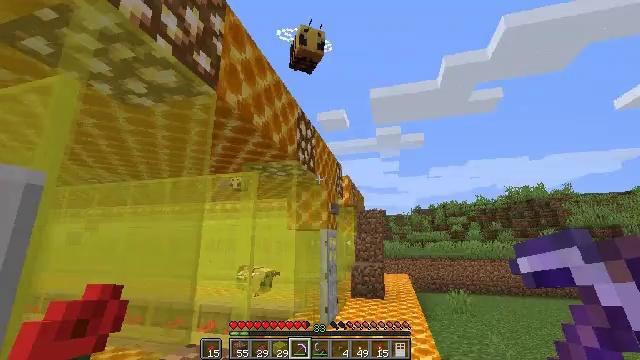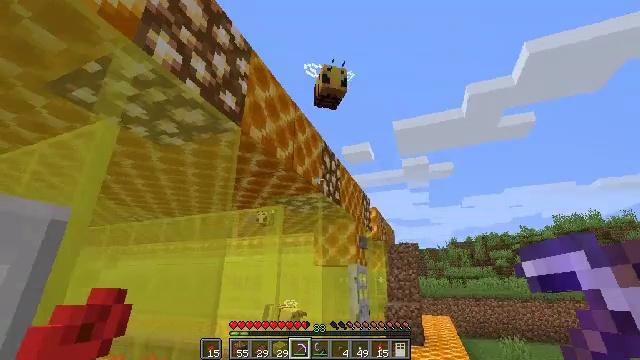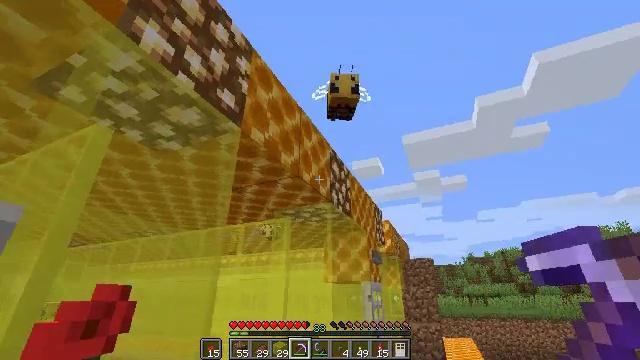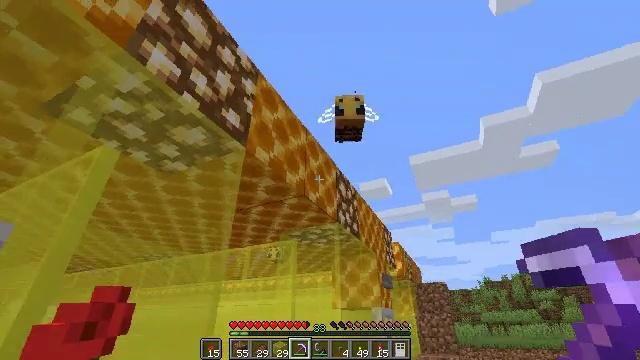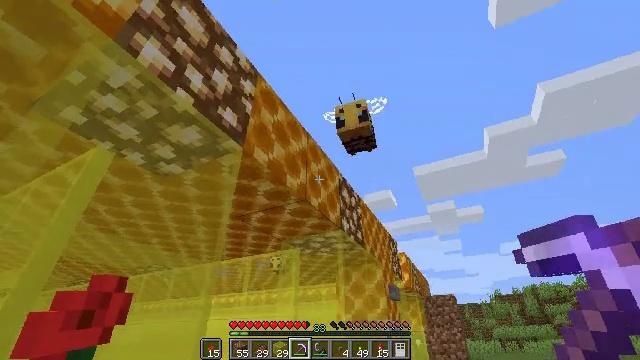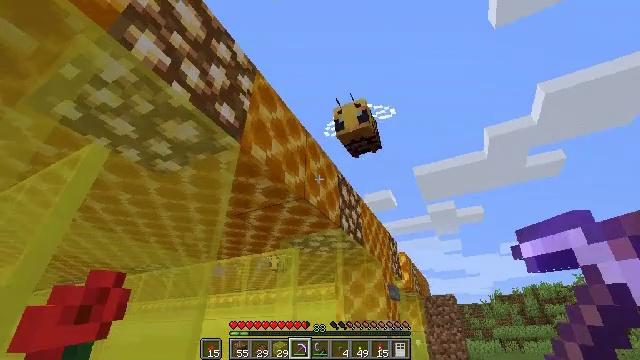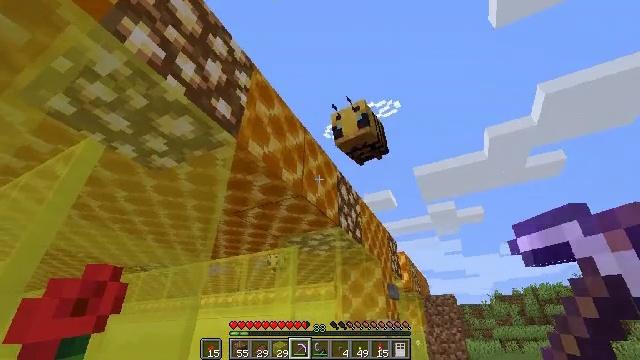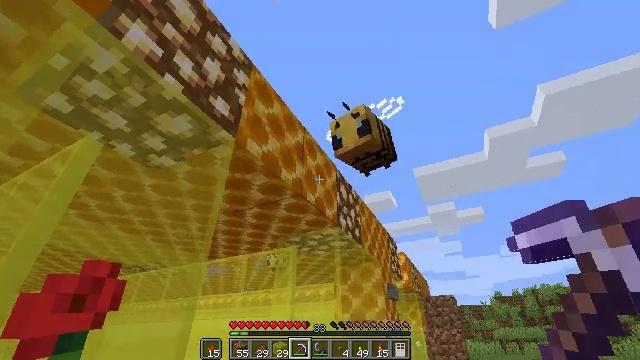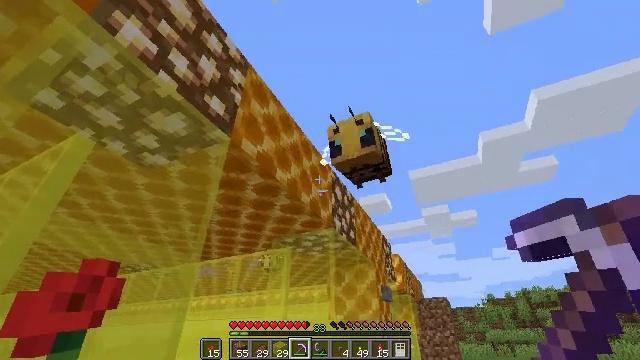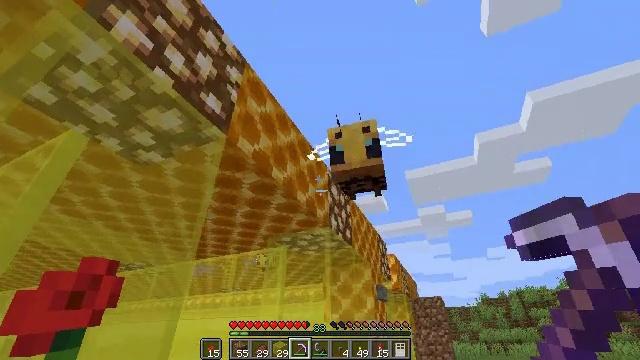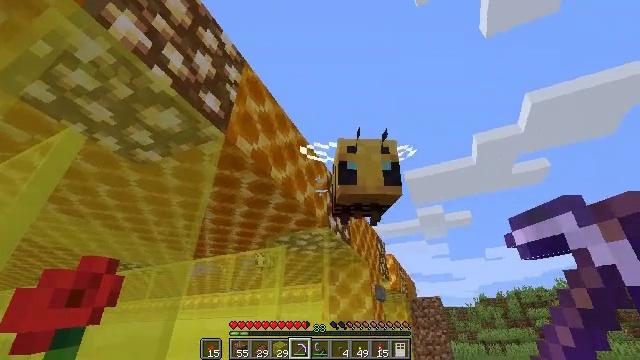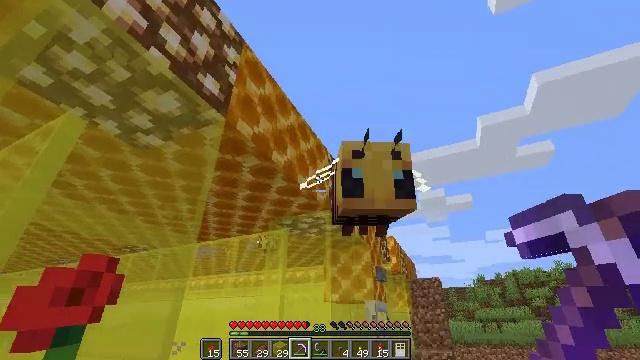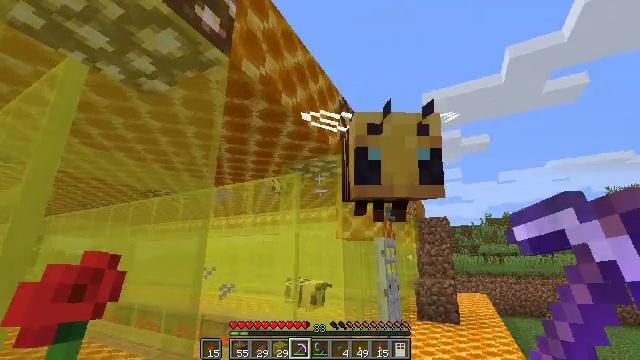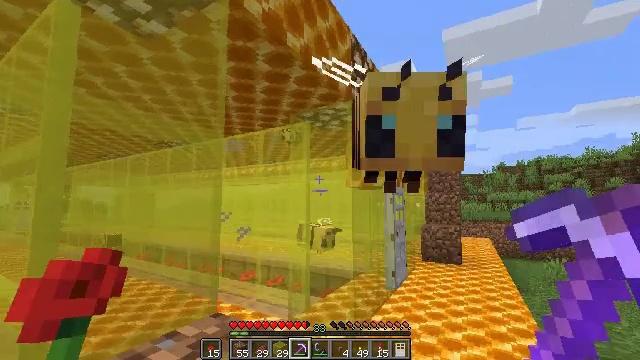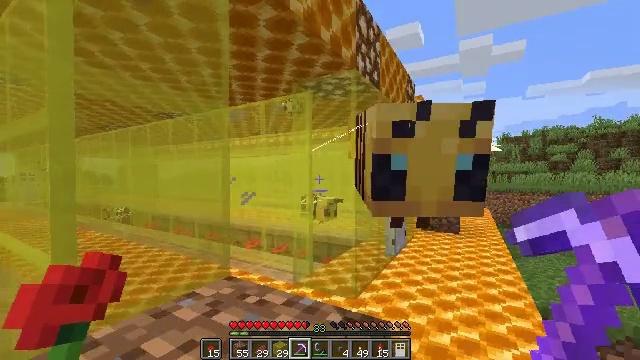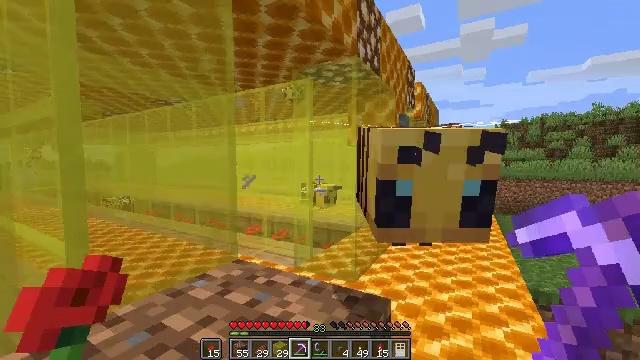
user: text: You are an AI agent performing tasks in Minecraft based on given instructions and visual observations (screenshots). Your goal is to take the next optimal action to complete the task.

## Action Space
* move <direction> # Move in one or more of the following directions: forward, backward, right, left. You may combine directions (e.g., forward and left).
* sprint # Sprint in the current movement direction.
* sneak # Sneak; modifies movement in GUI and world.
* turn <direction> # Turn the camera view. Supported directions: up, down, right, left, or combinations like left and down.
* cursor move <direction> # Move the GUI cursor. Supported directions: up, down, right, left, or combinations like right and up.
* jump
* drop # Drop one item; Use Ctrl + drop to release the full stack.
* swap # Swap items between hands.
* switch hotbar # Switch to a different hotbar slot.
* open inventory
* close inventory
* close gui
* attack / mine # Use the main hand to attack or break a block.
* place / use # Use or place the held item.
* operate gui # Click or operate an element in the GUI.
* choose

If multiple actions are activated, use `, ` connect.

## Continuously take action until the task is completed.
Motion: motion action
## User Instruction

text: Attack the yellow stained glass to gather it.
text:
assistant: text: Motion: move forward, turn left and up
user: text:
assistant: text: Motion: move forward, turn left and up
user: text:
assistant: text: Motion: turn left and up
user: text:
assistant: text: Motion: turn left and up
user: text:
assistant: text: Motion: no_op
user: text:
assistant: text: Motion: no_op
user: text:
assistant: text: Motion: no_op
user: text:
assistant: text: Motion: turn right
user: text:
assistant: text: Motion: no_op
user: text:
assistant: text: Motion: no_op
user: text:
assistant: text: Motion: turn down
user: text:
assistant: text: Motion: turn left and down
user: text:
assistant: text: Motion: turn left and down
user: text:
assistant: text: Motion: move left, turn down
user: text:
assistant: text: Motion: move left, turn down
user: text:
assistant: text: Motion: move left
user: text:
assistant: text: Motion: move back and move left, turn right
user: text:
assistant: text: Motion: move back and move left
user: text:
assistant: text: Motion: move back
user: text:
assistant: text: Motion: no_op
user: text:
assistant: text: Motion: no_op
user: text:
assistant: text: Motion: turn left and down
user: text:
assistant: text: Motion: turn left
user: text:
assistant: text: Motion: turn left
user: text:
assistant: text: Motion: turn left and up
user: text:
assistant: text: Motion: turn left and up
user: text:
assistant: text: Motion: turn left
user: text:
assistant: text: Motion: turn left and down
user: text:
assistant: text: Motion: turn left and down
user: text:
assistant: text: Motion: turn left and down